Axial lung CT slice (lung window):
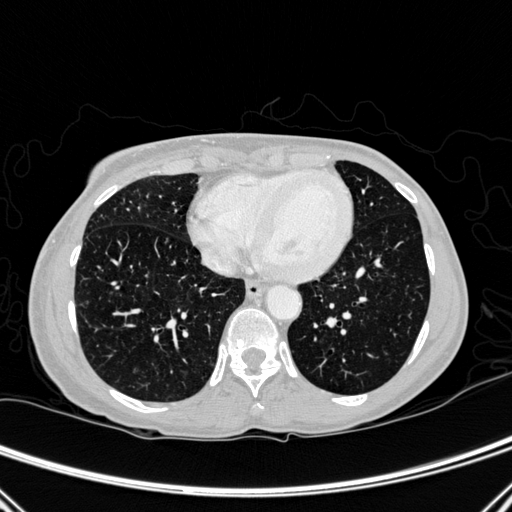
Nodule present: no